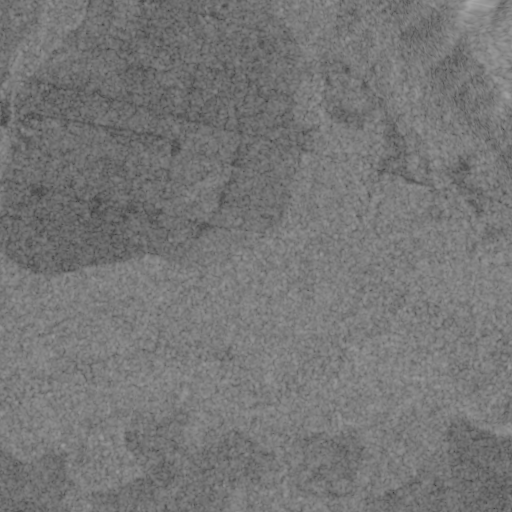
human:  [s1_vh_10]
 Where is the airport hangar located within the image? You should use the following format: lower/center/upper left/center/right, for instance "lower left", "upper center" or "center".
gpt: The airport hangar is located in the upper left of the image.
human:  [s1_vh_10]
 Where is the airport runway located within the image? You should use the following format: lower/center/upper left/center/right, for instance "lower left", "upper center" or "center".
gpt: The airport runway is located in the upper left of the image.
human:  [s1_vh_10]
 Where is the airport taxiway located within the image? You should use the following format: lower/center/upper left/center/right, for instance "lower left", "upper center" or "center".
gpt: The airport taxiway is located in the upper left of the image.
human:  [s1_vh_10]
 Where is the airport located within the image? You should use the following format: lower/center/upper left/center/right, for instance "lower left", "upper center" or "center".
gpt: There is no airport in the image.

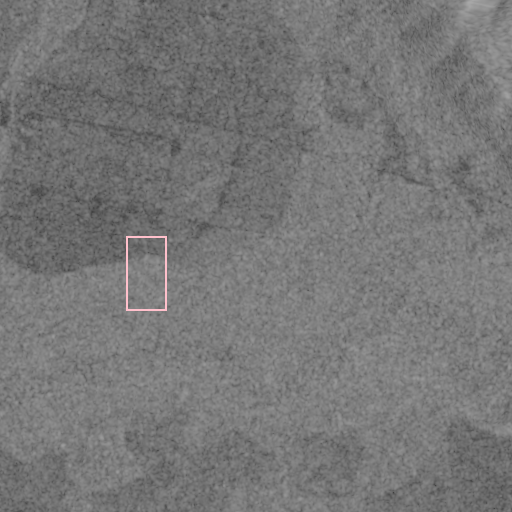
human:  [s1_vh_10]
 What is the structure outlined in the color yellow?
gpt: There is no yellow outline.
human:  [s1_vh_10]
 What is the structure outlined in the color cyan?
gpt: There is no structure outlined in cyan.